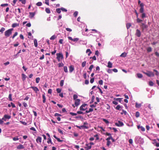
Tumor epithelial tissue: no
Tumor-associated stroma tissue: no
Normal tissue: yes